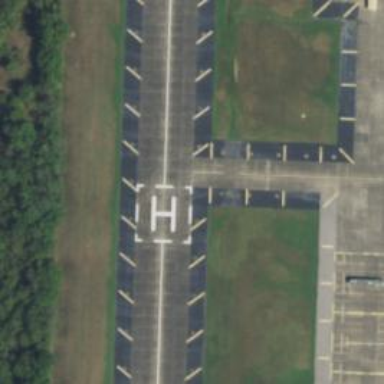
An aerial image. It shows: Image showing helipad at airport.